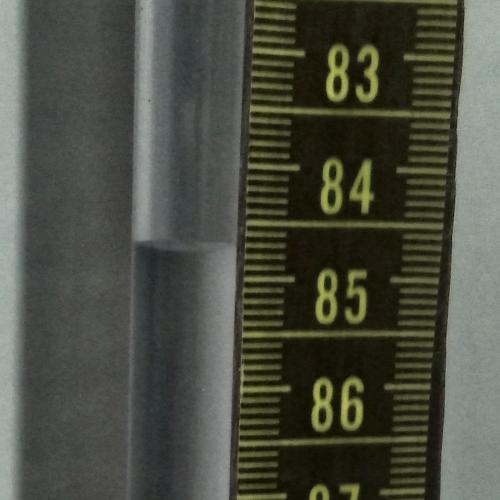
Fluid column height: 84.7 cm